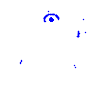
Particle: pion